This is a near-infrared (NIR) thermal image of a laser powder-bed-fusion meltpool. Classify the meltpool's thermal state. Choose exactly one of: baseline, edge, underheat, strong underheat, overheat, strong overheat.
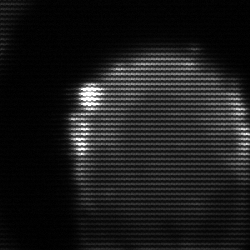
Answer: edge